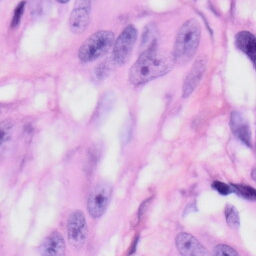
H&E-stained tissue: Skin